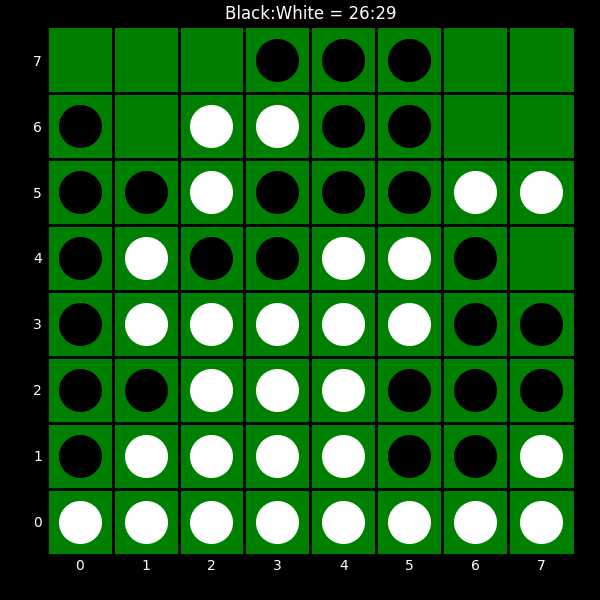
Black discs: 26
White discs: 29